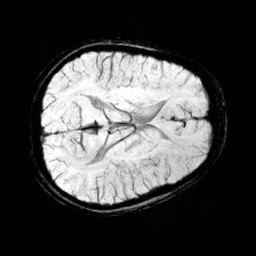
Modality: minIP
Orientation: axial
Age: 11
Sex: male
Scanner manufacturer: siemens
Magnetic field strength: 3 T
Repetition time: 0.027 s
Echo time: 0.02 s